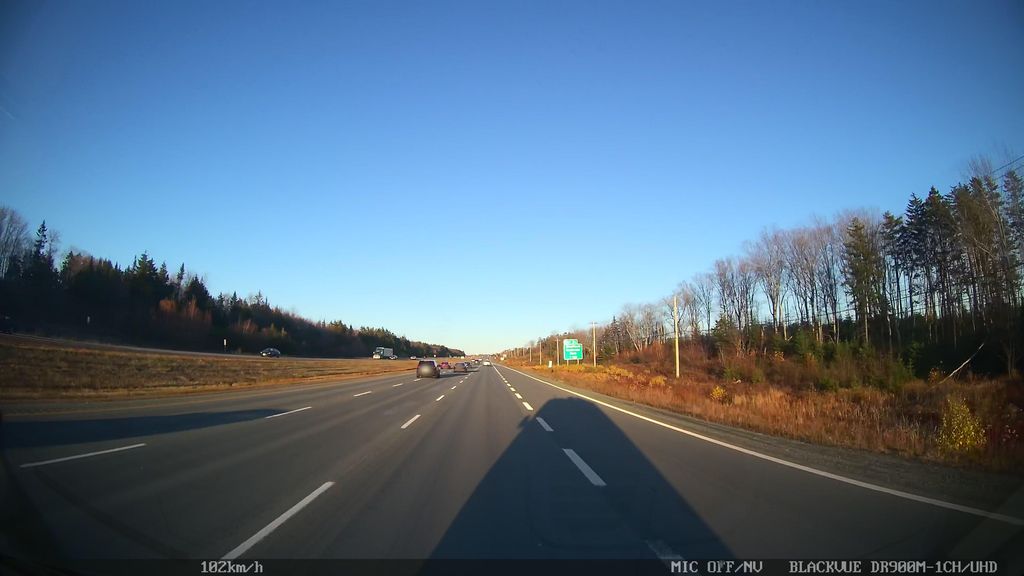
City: halifax